Question: I'm trying to figure out why I get this error:

I used '<Image source:{require('./Path')} />'; this is the code from the official website tutorial.
How can I fix this?
here is the code i used :
'''
'<View style={styles.Container}>
<Image source={require('/Src/Img/Superman.png')} />
<Text style={styles.textContainer}> Welcome To Hero App
</Text>
<Text style={styles.subTitle}> The Best Place To Ask For
Help :)
</Text>
<View style={styles.caseContainer}>
<TextInput
placeholder="Username"
placeholderTextColor = 'rgba(255,255,255,0.7)'
autoCorrect = {false}
style={styles.input}/>
<TextInput
placeholder="Password"
placeholderTextColor = 'rgba(255,255,255,0.7)'
secureTextEntry
style={styles.input} />
</View> '
'''
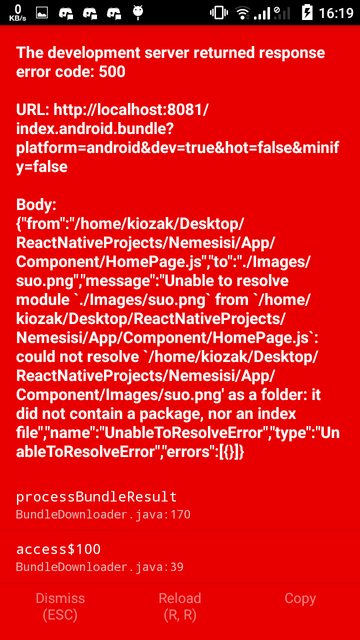
Answer: Oh sorry guys , i figured out that the path was wrong , the right answer is this : '<Image source={require('../../Path')} />'
Thank you all for your time